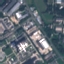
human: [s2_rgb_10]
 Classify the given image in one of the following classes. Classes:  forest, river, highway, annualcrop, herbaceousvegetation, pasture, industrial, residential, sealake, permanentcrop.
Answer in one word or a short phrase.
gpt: Industrial